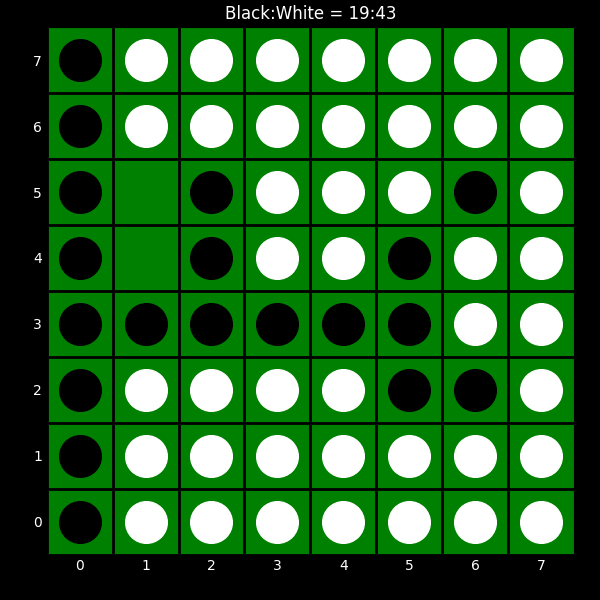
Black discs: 19
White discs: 43